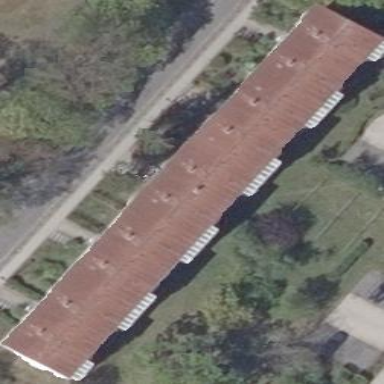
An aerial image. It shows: Gabled roof on building that houses apartments.